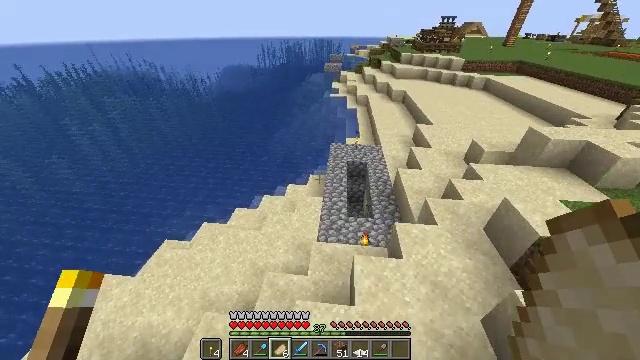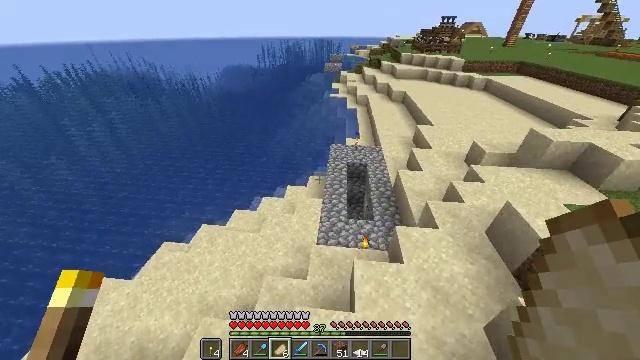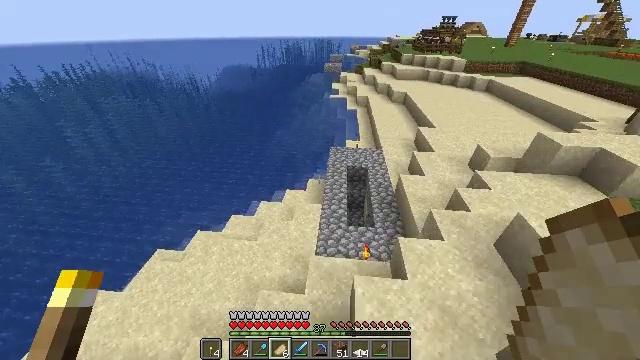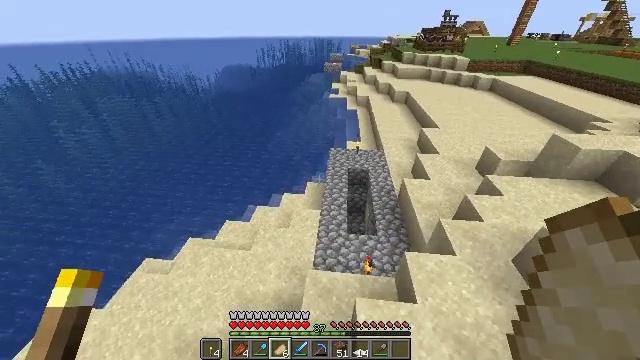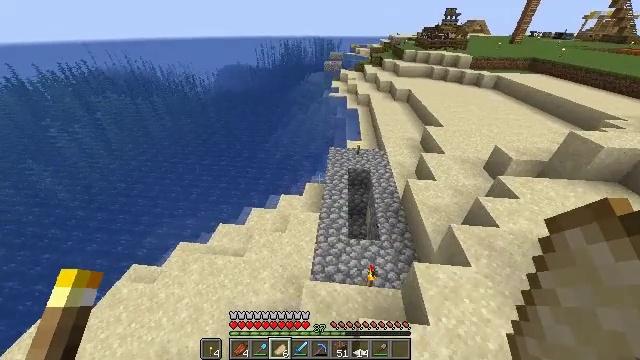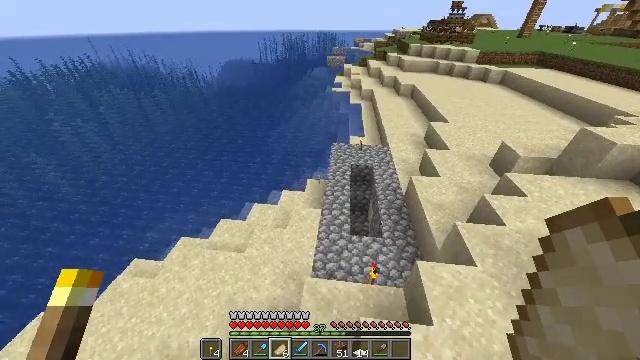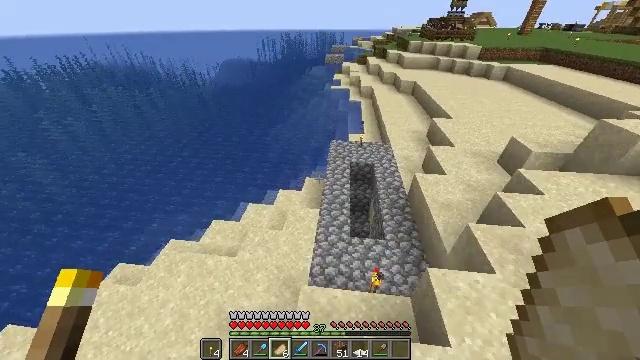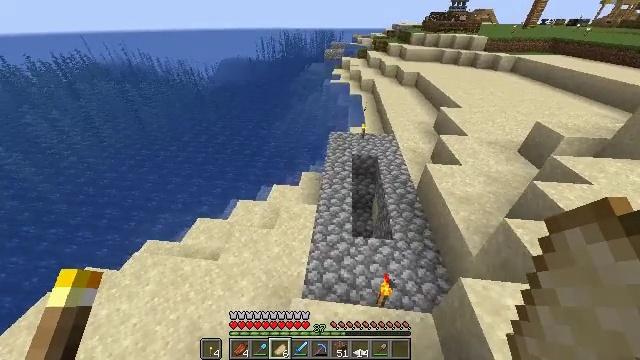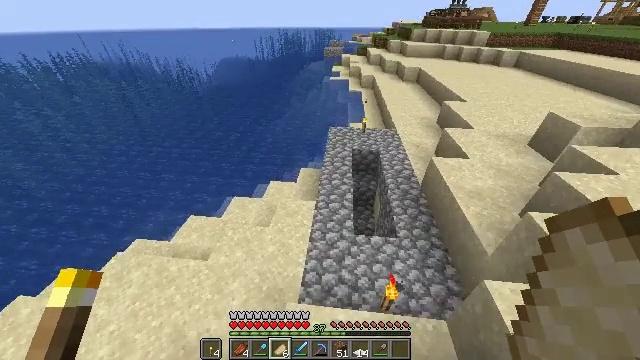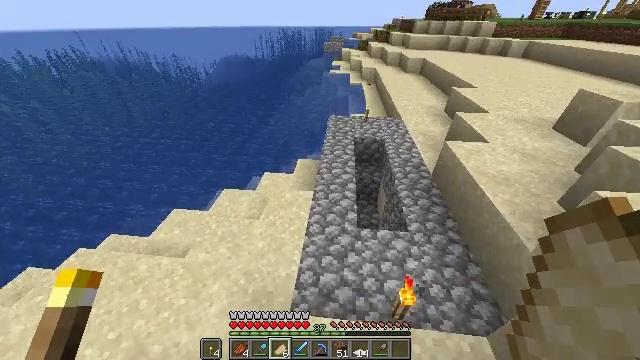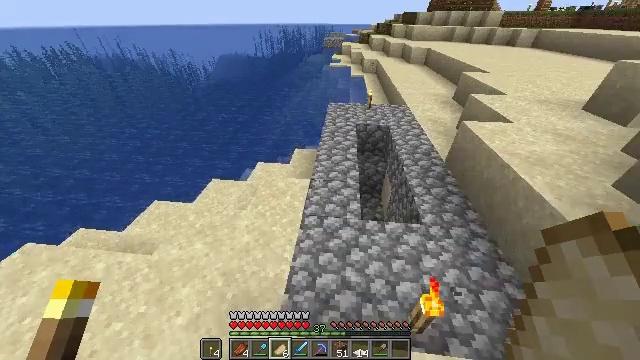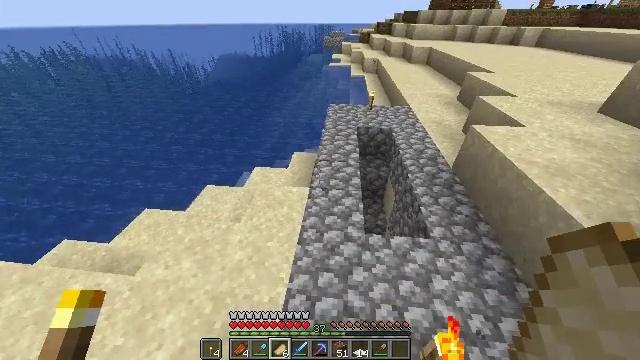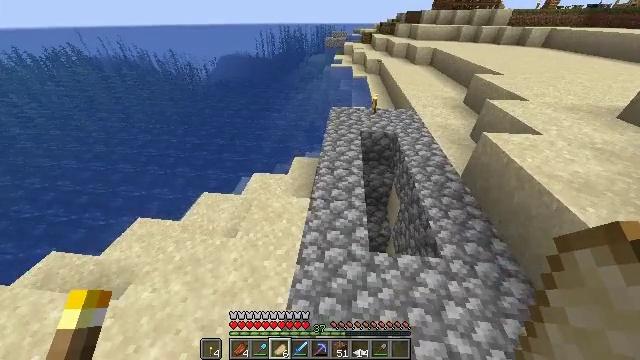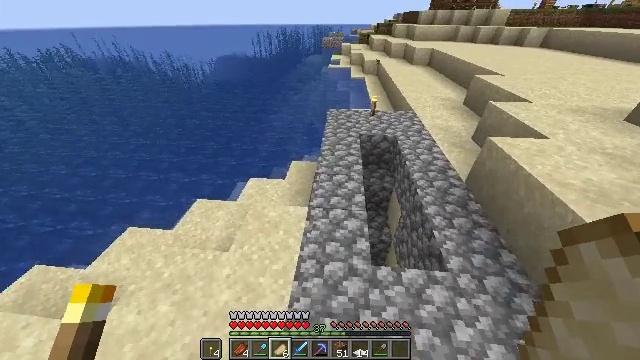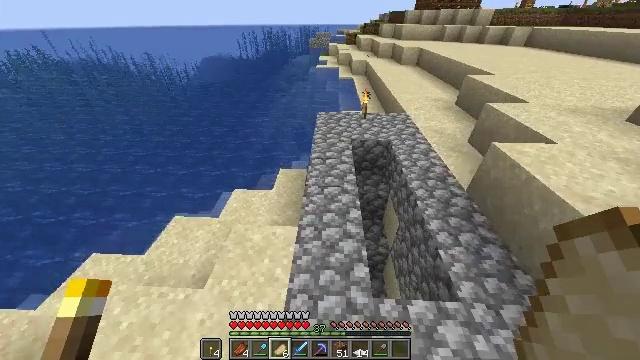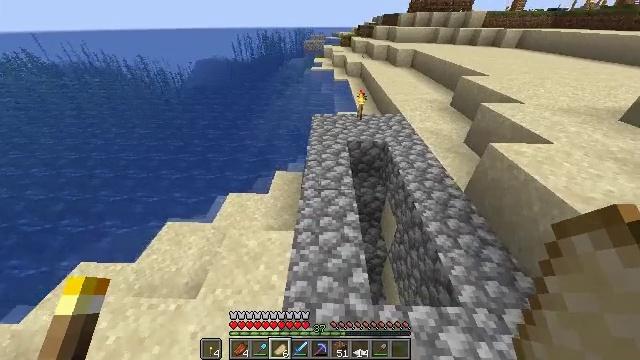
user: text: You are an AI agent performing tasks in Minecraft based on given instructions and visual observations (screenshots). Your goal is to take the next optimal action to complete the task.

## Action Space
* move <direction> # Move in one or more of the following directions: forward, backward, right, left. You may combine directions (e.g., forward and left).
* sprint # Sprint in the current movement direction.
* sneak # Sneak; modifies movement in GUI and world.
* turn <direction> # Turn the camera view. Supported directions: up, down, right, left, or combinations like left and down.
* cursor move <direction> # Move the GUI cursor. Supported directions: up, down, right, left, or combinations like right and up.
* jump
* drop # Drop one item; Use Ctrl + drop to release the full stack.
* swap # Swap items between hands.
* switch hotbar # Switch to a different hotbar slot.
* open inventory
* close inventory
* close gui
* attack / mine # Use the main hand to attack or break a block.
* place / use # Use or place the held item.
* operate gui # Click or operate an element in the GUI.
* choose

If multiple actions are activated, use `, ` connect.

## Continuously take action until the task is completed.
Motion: motion action
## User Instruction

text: Retrieve the smithing table you placed.
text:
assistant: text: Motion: move forward, jump
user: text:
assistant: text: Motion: move forward
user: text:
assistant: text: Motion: move forward
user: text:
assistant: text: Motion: move forward
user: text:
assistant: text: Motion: move forward, turn down
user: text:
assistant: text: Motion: move forward
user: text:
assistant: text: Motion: move forward, sprint
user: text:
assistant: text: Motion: move forward, sprint
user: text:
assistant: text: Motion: move forward, sprint
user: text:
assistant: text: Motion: move forward, sprint
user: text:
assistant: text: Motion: move forward
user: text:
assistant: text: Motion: move forward
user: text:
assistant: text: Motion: move forward, sprint
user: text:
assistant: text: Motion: move forward, sprint, turn right
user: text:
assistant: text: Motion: move forward, sprint, turn right
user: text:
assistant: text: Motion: move forward
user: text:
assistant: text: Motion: move forward
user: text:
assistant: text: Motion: move forward
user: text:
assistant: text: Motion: move forward, sprint
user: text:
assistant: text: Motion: move forward, sprint
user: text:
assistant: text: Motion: move forward, sprint
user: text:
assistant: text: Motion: move forward
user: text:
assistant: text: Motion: move forward
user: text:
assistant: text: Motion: move forward
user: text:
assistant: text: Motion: move forward
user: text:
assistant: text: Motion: move forward
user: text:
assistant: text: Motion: move forward
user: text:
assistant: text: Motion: move forward
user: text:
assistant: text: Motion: move forward
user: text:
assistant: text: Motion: move forward